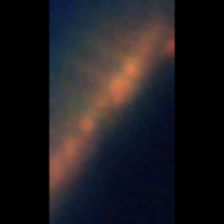
Taxon: Chaetoceros
Group: Diatoms